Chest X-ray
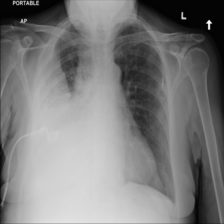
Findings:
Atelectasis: negative
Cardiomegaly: negative
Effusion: positive
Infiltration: negative
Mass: negative
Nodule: negative
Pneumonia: negative
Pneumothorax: negative
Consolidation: negative
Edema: negative
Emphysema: negative
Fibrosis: negative
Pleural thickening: negative
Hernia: negative